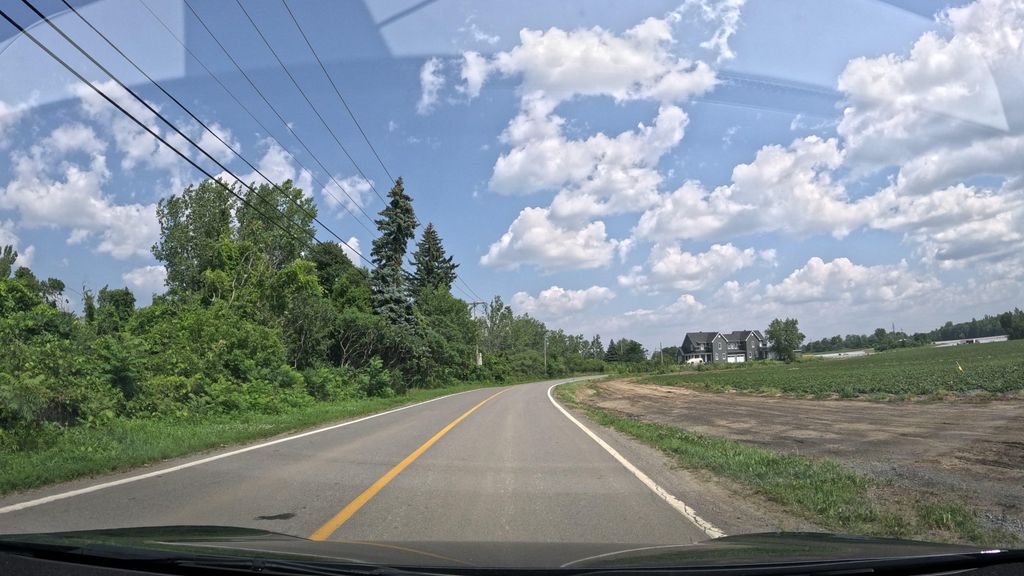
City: montreal